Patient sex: M
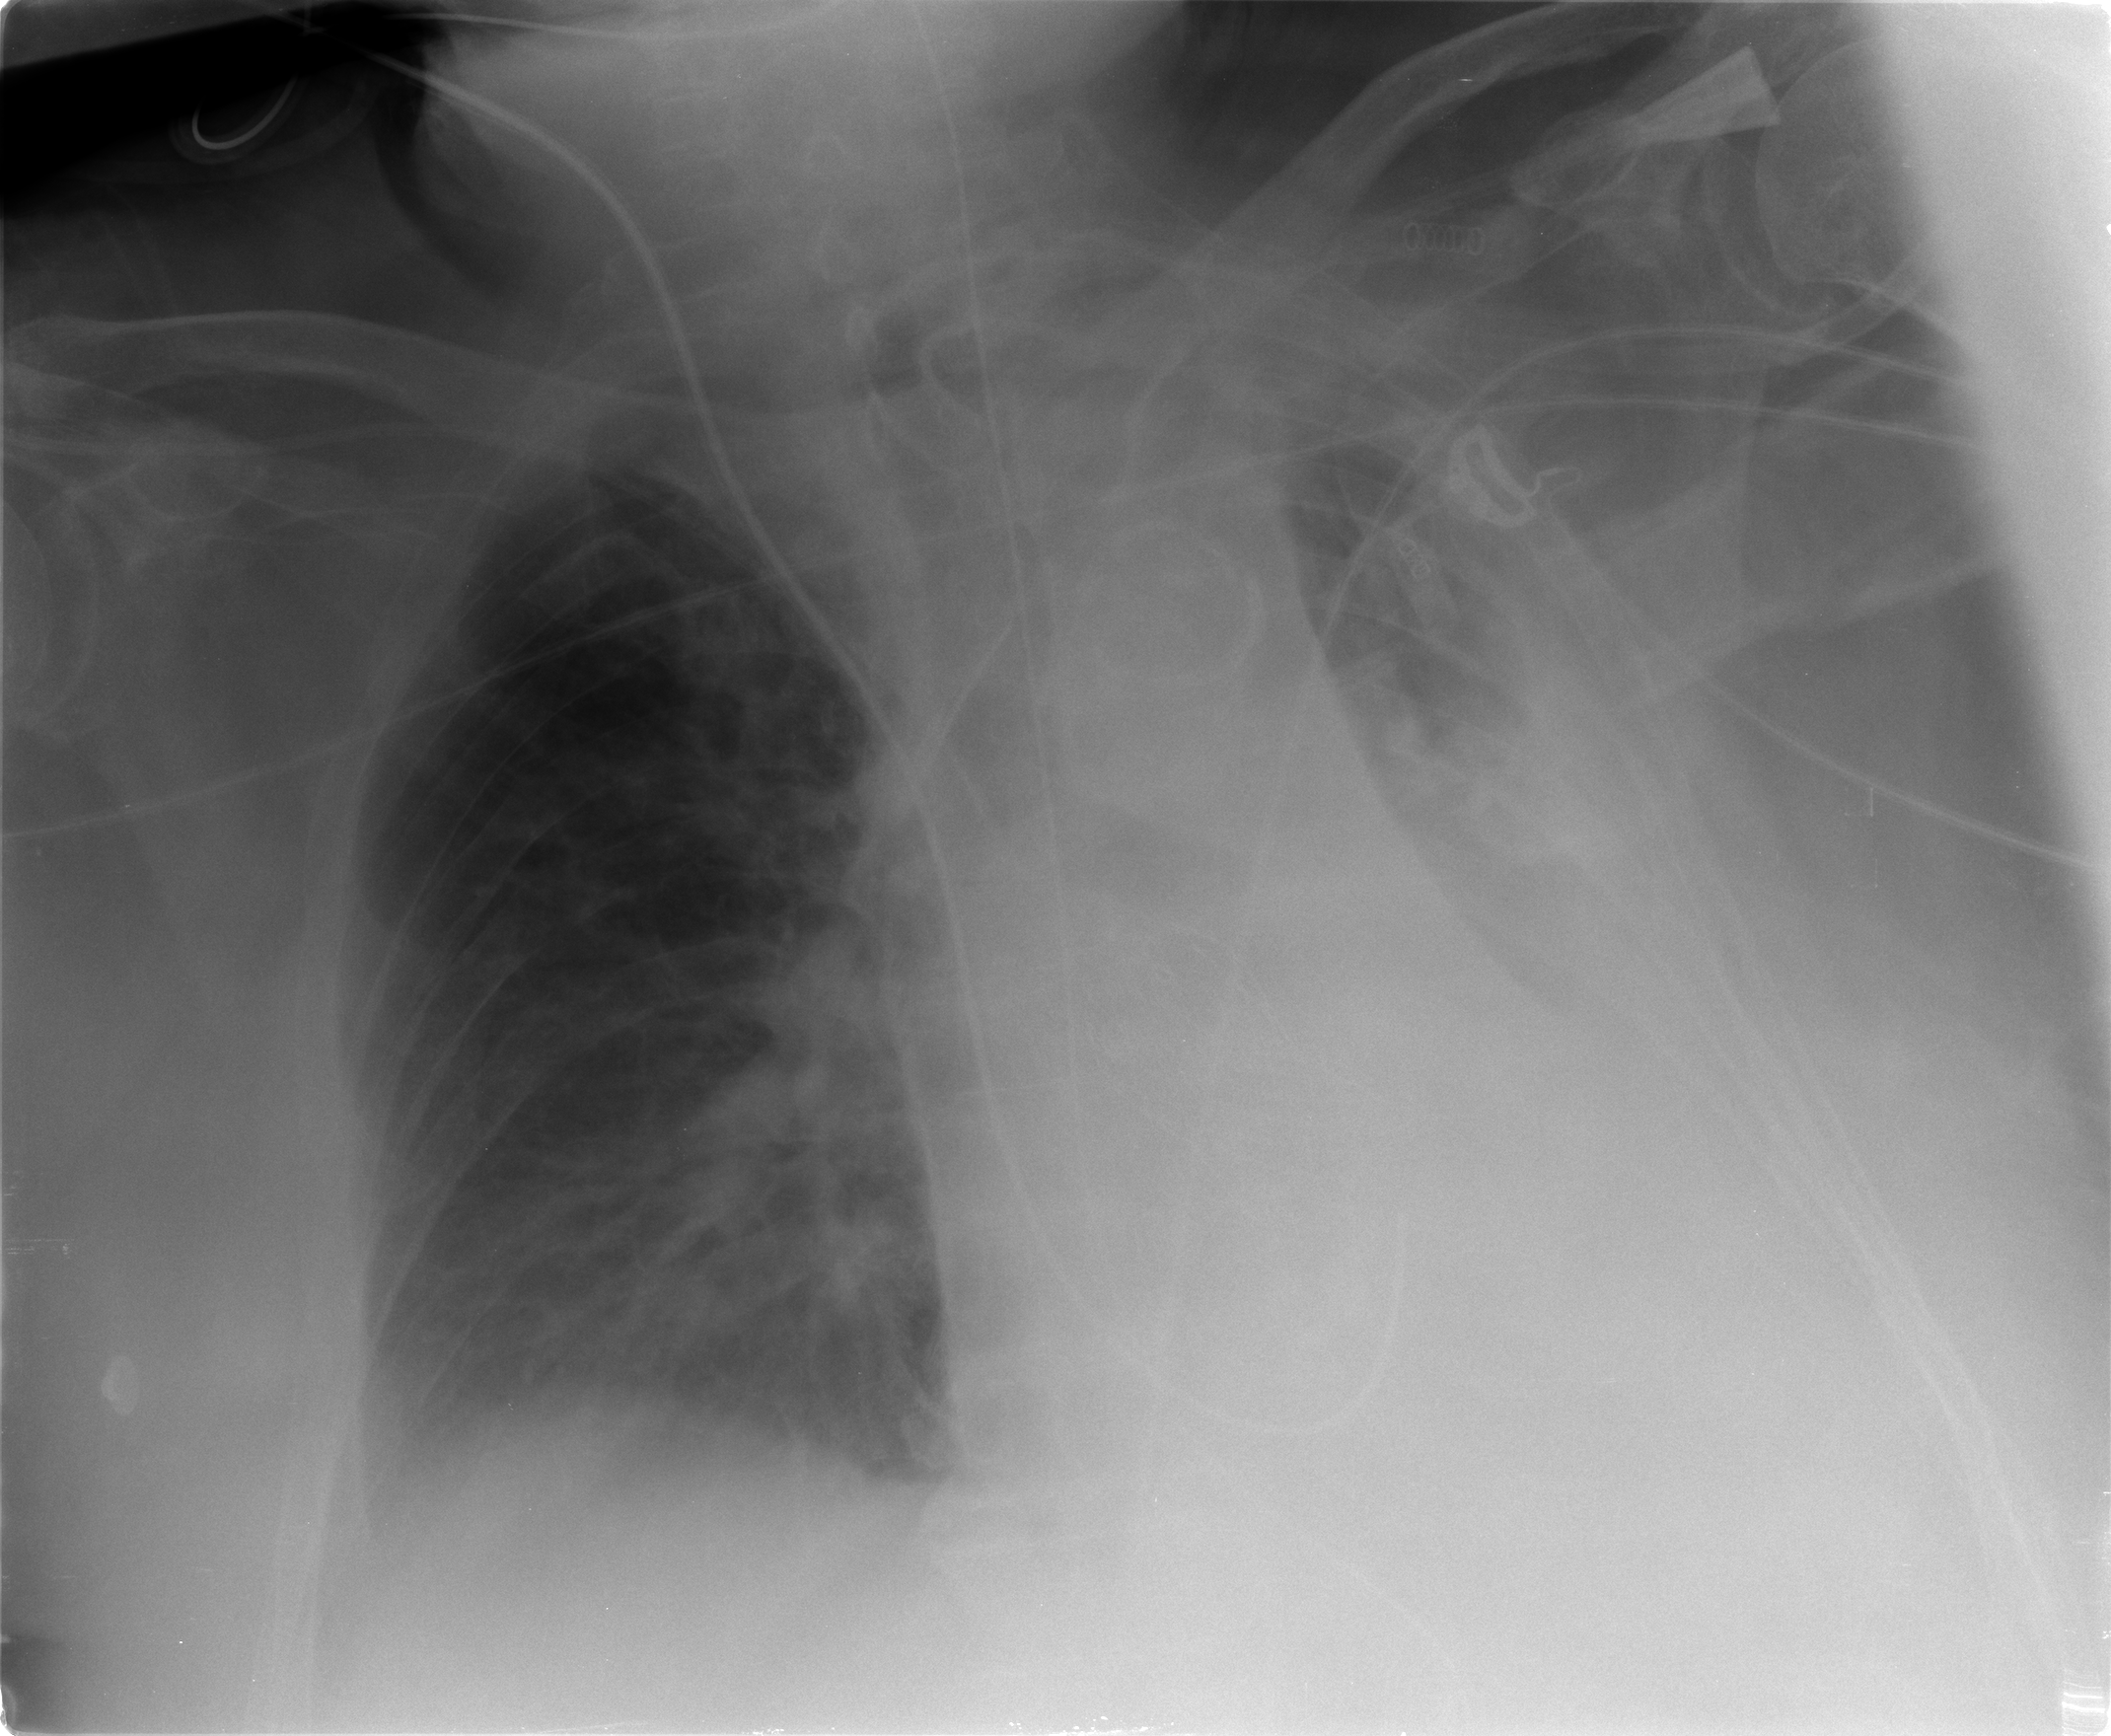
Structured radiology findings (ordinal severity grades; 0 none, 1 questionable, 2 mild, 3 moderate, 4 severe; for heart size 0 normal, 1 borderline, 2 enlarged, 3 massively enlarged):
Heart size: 3
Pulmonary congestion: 2
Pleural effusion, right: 1
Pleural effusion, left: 3
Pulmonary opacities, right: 1
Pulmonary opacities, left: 2
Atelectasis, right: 2
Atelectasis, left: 3